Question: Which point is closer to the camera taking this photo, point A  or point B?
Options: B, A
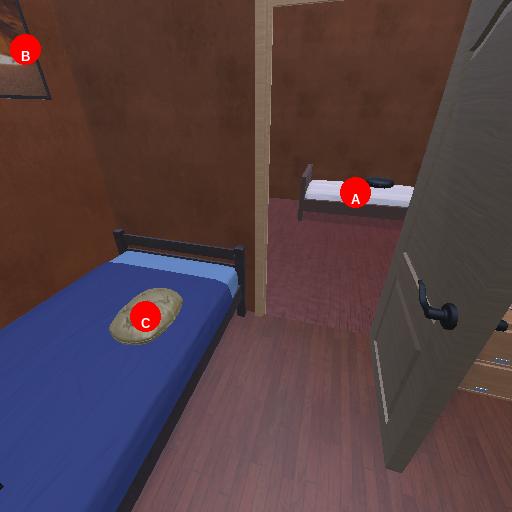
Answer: B